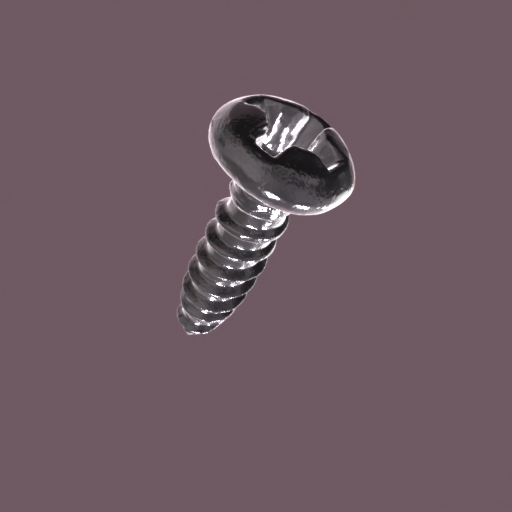
Label: screw